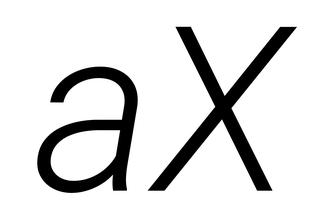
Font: Roboto-Italic_Light_Italic